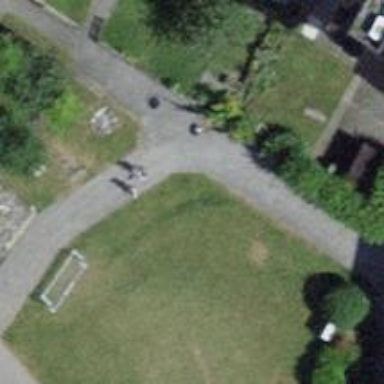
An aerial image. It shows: Footway made of paving stones.